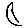
Label: moon